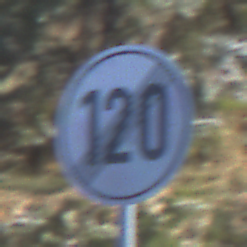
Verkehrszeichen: EndeGeschwindigkeit120
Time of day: MorningAfternoon
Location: Outdoor (Nature)
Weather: Clear
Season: NotSpecified
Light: Natural